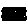
Label: cloud